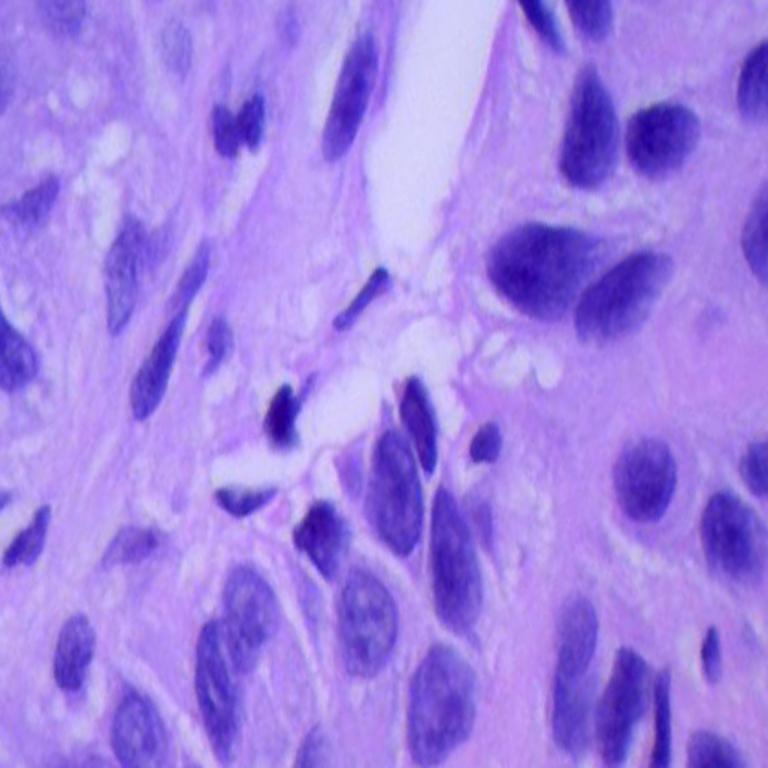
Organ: lung
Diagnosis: squamous carcinomas